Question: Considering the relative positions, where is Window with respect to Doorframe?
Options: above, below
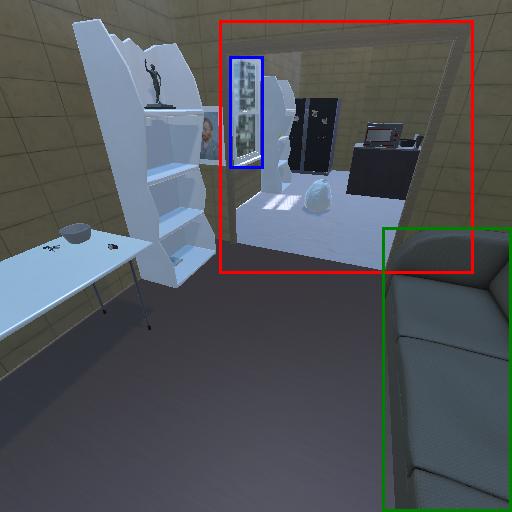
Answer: above